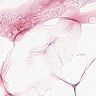
Metastatic tissue present: no